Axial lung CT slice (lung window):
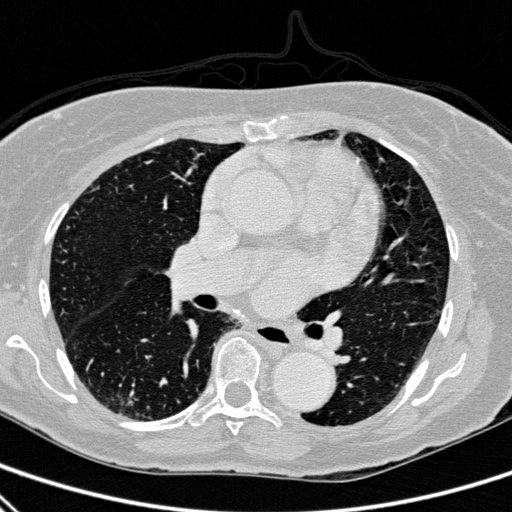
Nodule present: no